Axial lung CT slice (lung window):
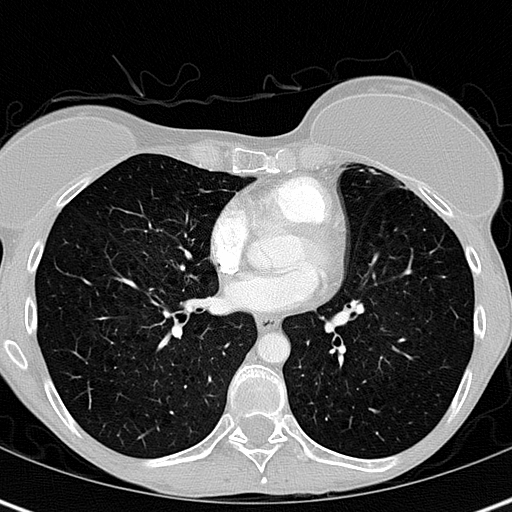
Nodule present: no